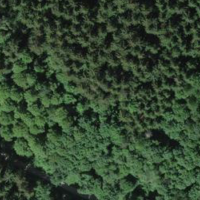
EUNIS habitat code: 44
Species observed at this site:
Epilobium hirsutum